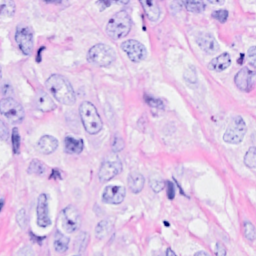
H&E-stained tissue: Breast